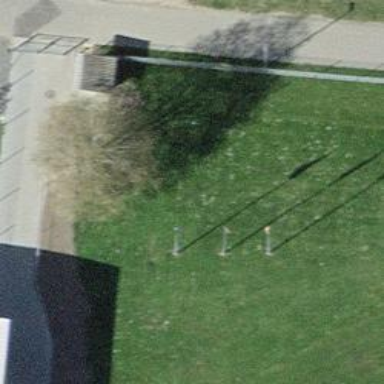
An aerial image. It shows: Flagpole structure.